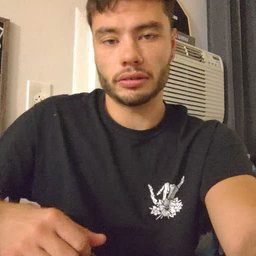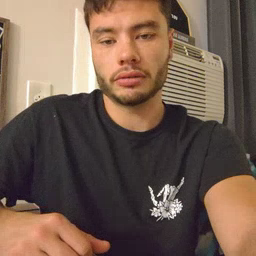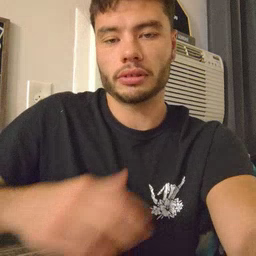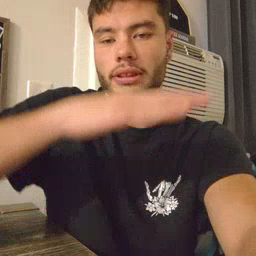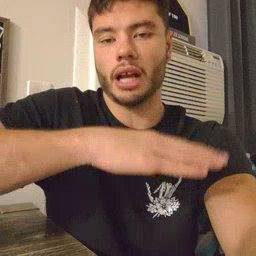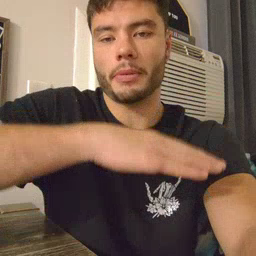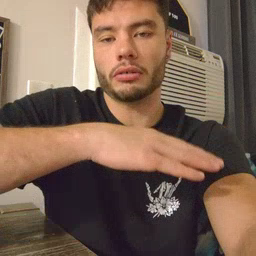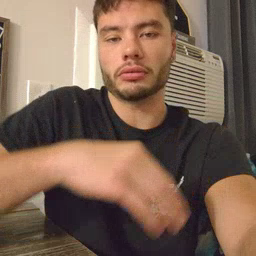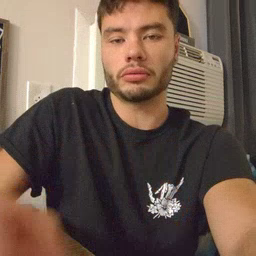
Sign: table